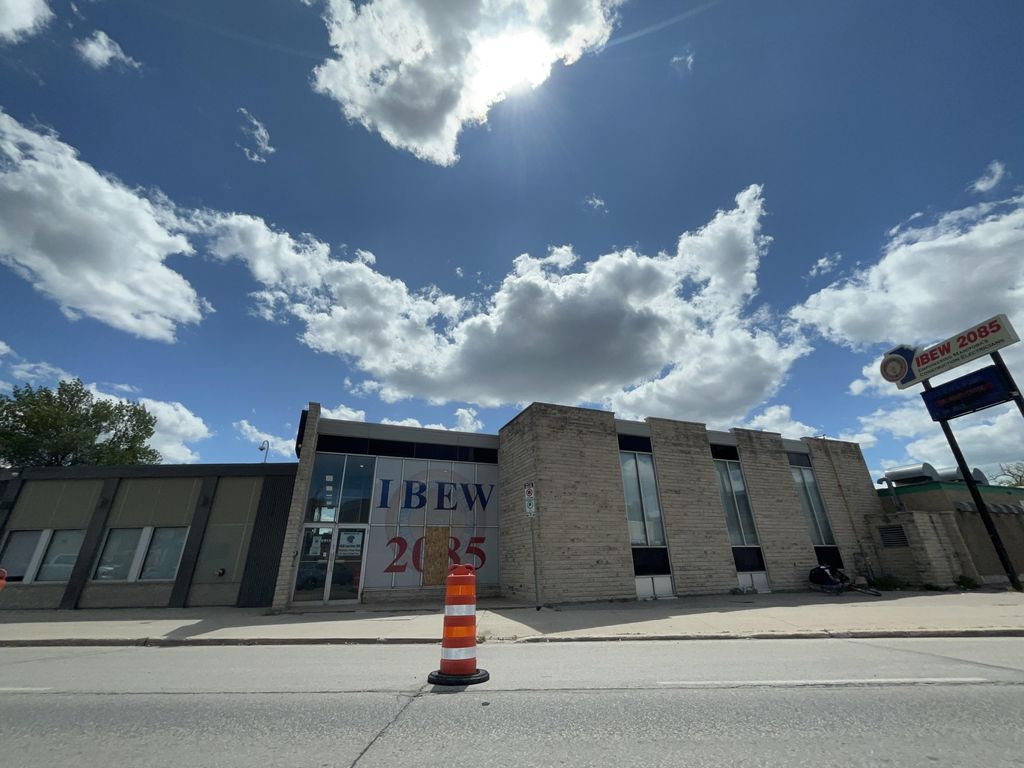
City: winnipeg